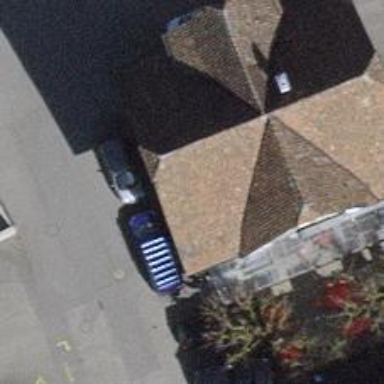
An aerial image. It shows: Restaurant.